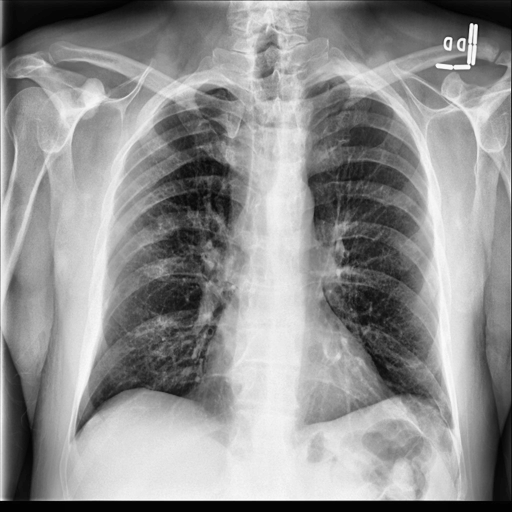
Finding: NORMAL